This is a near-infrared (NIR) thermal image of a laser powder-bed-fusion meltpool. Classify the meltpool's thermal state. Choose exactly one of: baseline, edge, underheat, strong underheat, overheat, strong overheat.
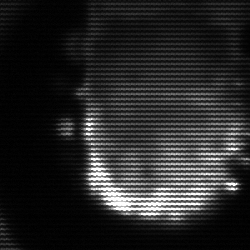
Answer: baseline